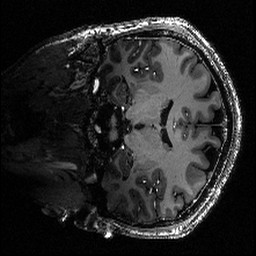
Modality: T1w
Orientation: coronal
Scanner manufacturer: siemens
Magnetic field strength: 6.98 T
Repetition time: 2.76 s
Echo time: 0.00328 s